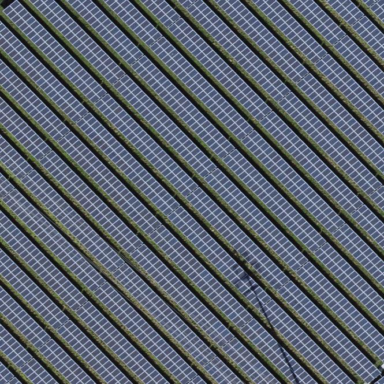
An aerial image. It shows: Solar power generator using photovoltaic method with solar photovoltaic panel types.